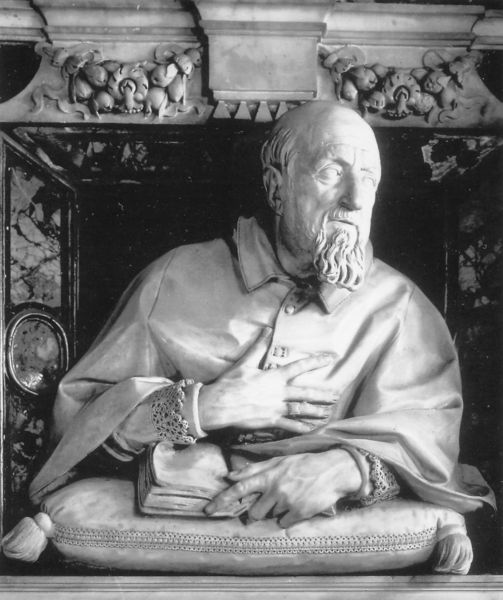
Titel: Denkmal für Kardinal Domenico Ginnasi
Künstler: Giuliano Finelli
Standort: Rom, Palazzo Ginnasi, cappella (EU - I - Latium)
Schlagwörter: hand, mann, umhang, fenster, geste, mund, nase, gespräch, bart, hemd, richter, augen, bibel, rahmen, sehen, spitze, stein, ärmel, hände, schauen, kirche, figur, geistlicher, gewand, mantel, girlande, kamin, skulptur, statue, relief, kissen, büste, glatze, faltenwurf, plastik, knöpfe, ring, foto, fotografie, philosoph, buch, schwarzweiss, denker, sims, quasten, mamor, gesetzbuch, quwasten